Question: I am building a website where I am displaying korean text. The client (US local) is being very unhappy because the text is breaking in the middle of words. As example of this, here is an image: Red background text being one word.

I have tried to use
'''
word-break: keep-all;
'''
but it isn't supported in Chrome/Safari.
What am I able to do? I have searched the web for hours and got nothing. Is this something that is expected in cjk sites or is there a solution that I haven't found.
It is a responsive site, so I can't put in hard breaks, or fake it.
demo: <URL>
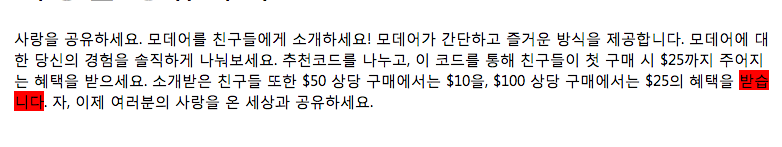
Answer: Why not use jquery plugin - <URL>
This plugin is for it. IE has CSS property word-break: keep-all; but other browser has not.